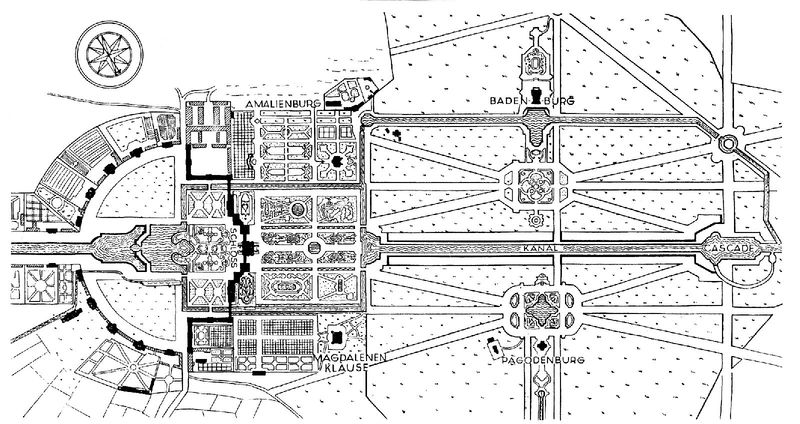
Titel: Schloss Nymphenburg bei München
Künstler: Agostino Barelli
Standort: München, Schloss Nymphenburg (EU - D - B)
Schlagwörter: wasser, skizze, zeichnung, anlage, park, rasen, schloss, wiese, architektur, lang, wege, rund, garten, gerade, burg, schwarzweiß, text, geometrisch, karte, beete, plan, grundriss, rabatten, windrose, kompass, amalienburg, pagodenburg, magdalenenklause